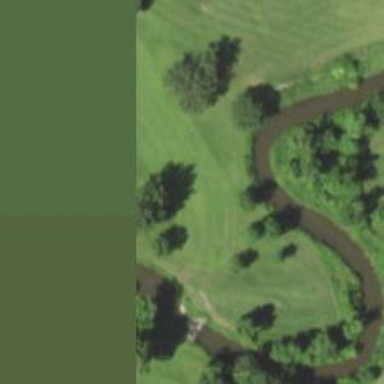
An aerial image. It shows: Golf hole.